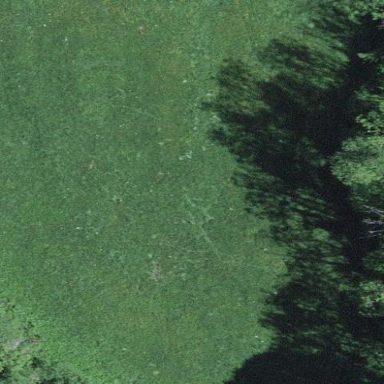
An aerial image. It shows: Open area covered with grass.